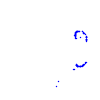
Particle: pion